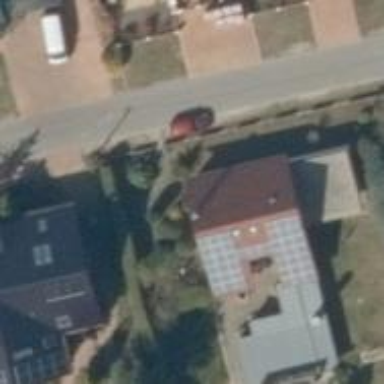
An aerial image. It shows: Simple house.